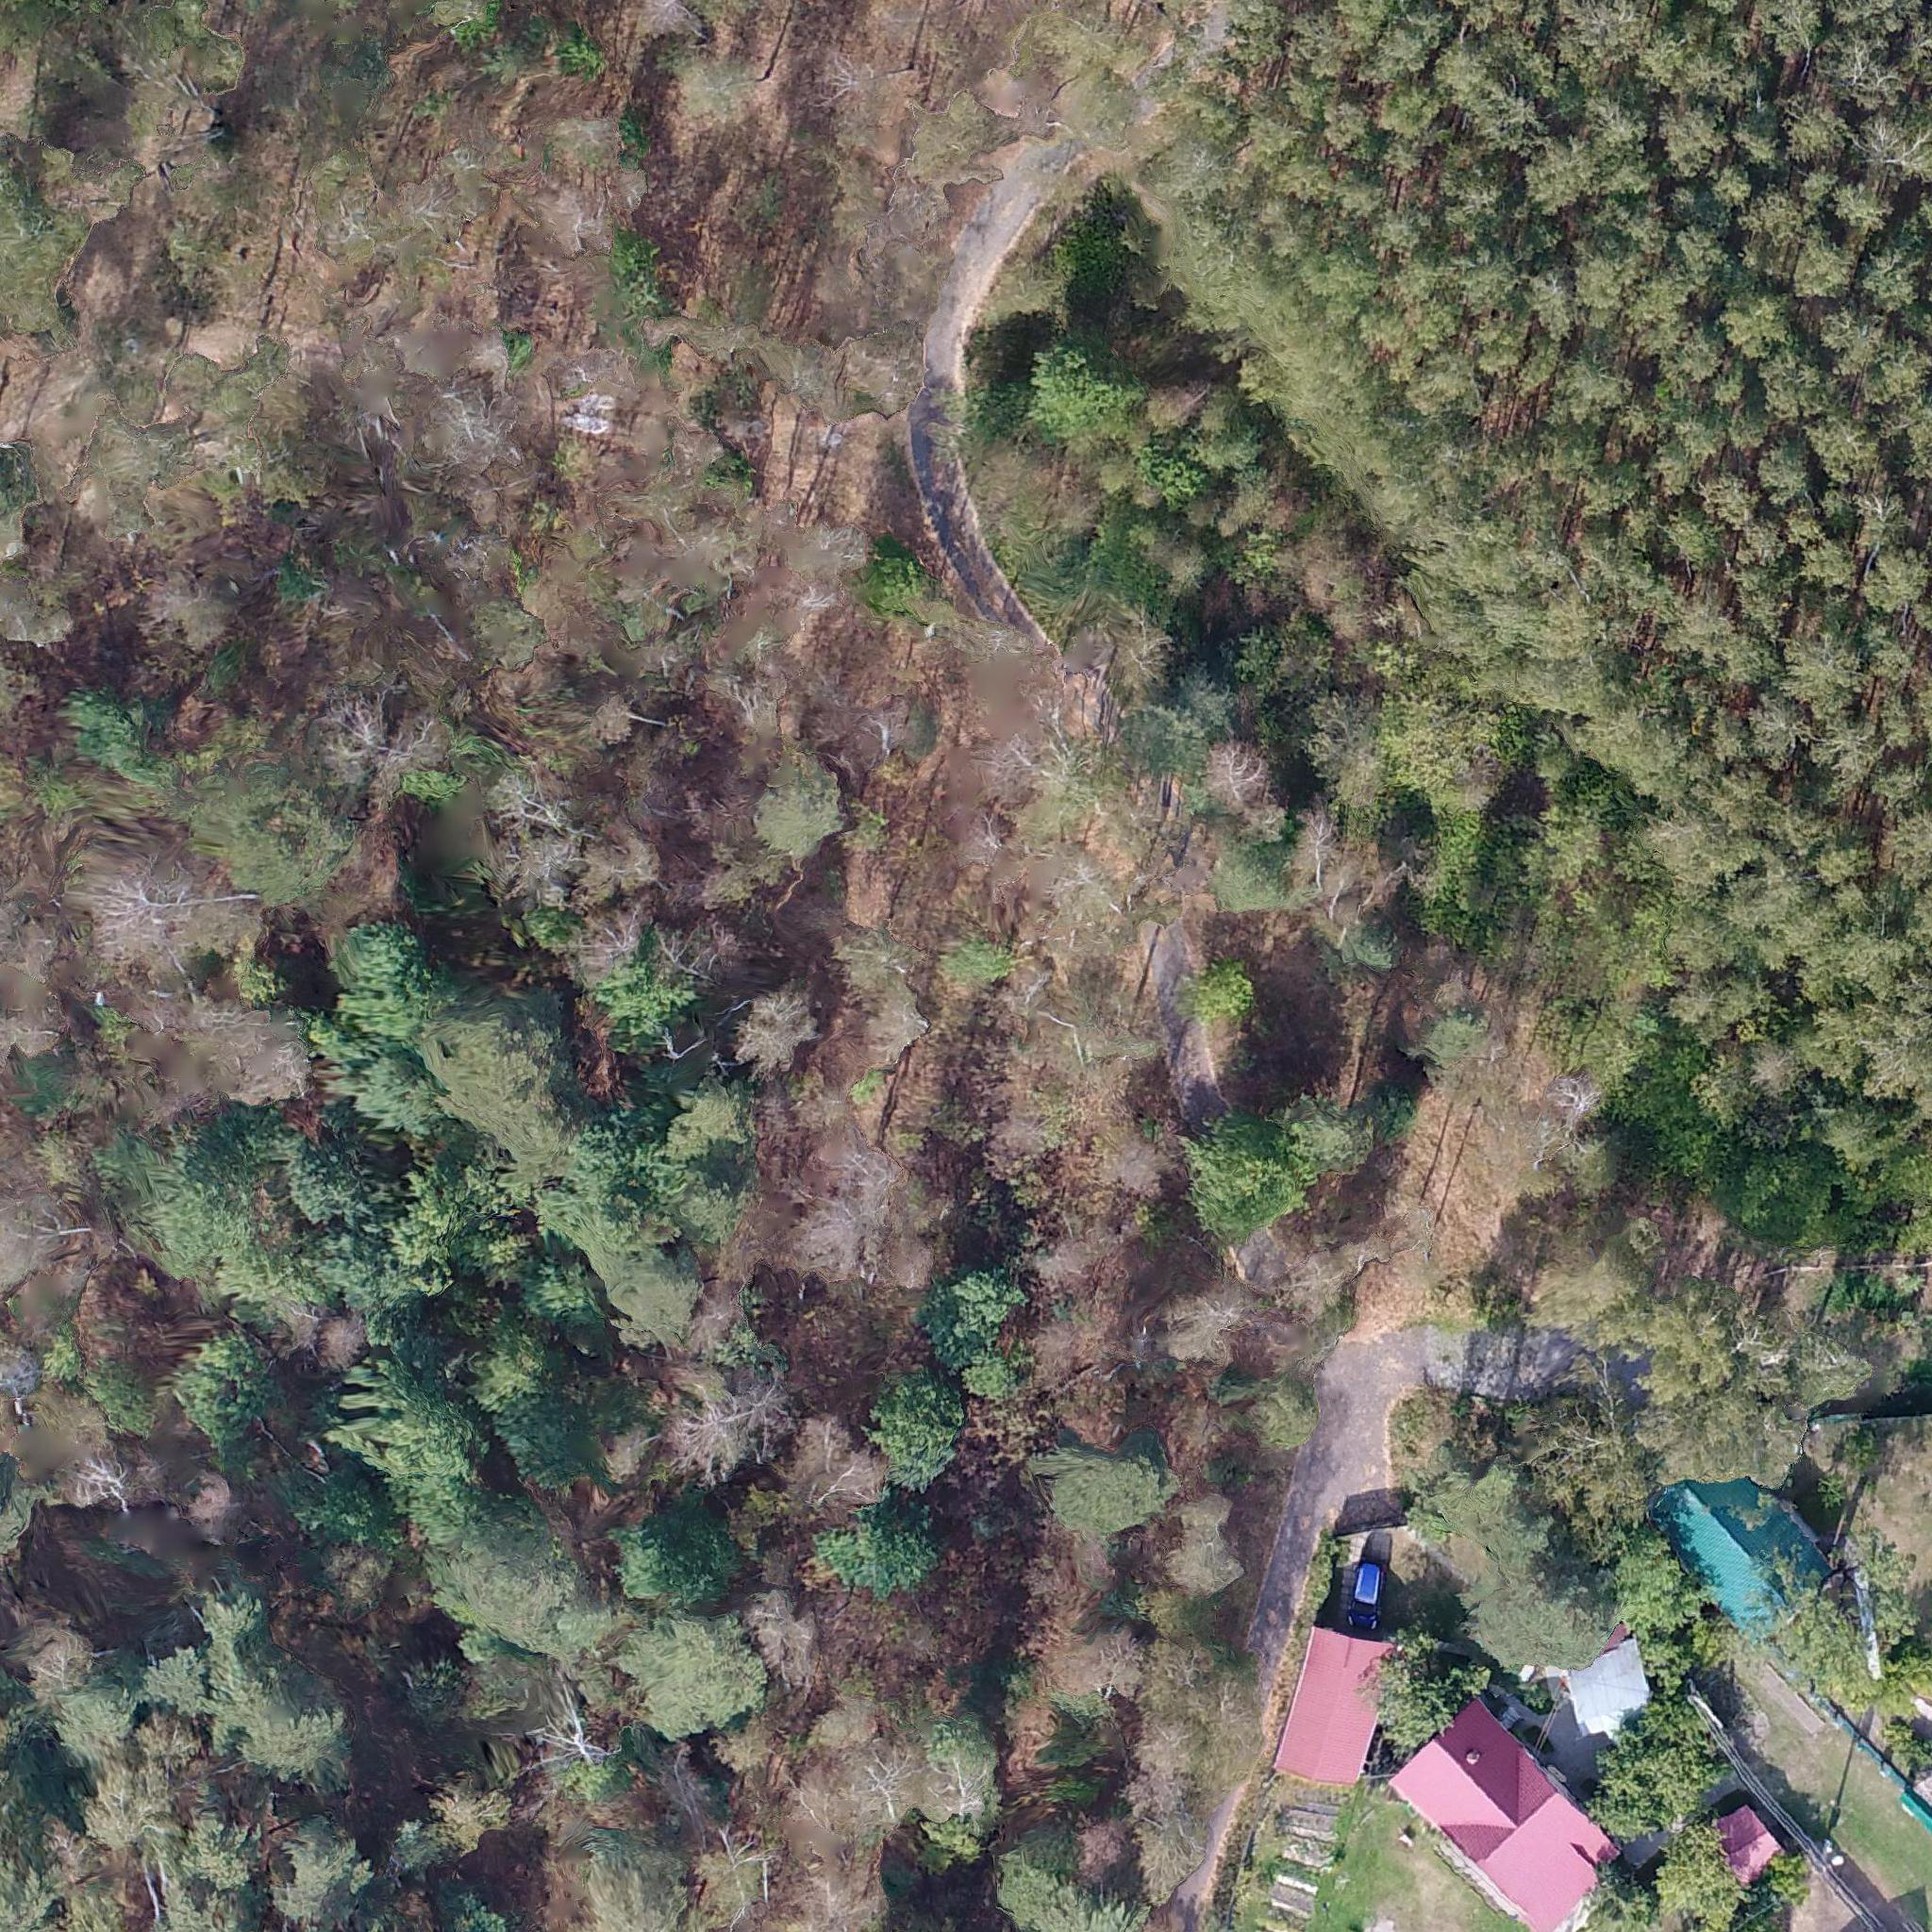
Biome: Sarmatic mixed forests